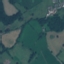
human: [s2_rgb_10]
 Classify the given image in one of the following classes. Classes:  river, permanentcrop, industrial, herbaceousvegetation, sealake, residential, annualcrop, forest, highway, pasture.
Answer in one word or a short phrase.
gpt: Pasture